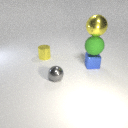
large yellow metal sphere above large green rubber sphere